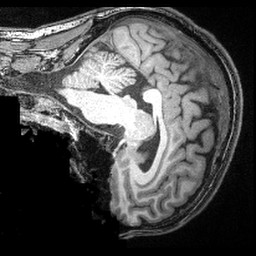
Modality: T1w
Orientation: sagittal
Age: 31
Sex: male
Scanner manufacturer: siemens
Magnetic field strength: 3 T
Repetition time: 2.4 s
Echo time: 0.00374 s